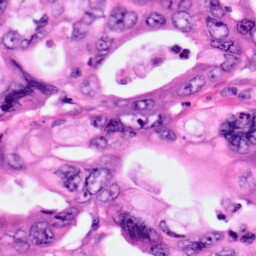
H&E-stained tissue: Pancreatic